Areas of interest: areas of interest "Commercial service"
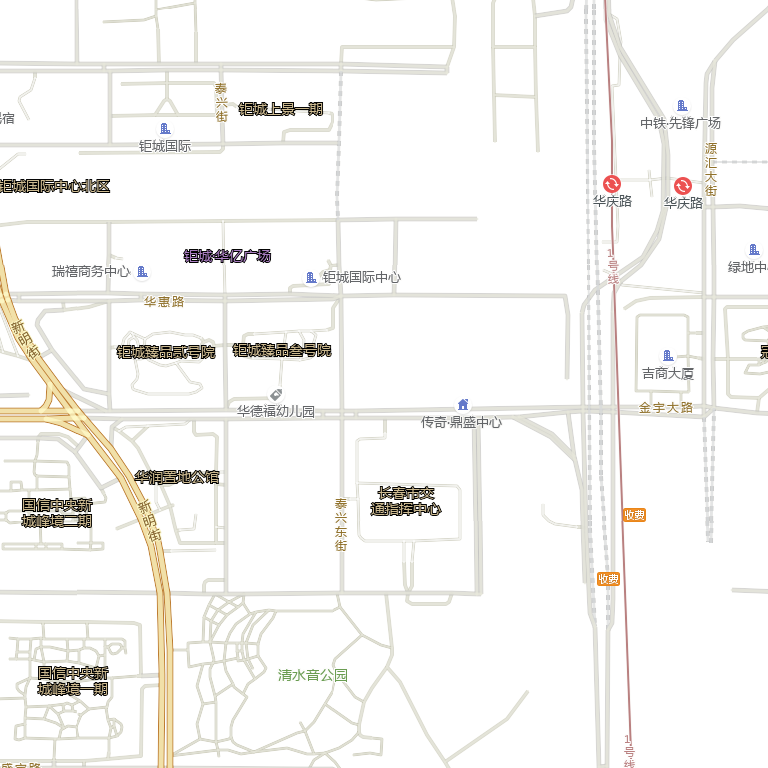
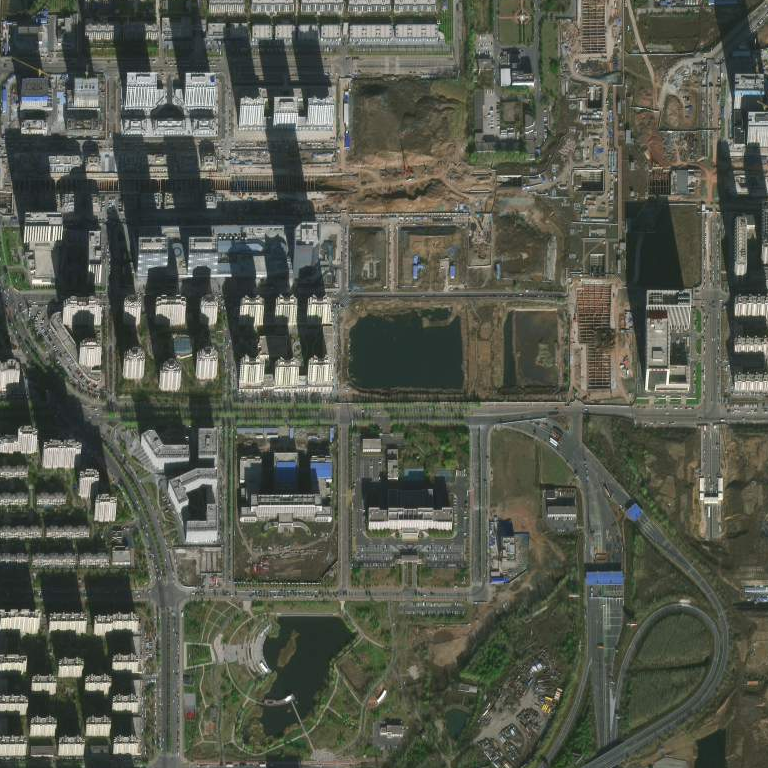